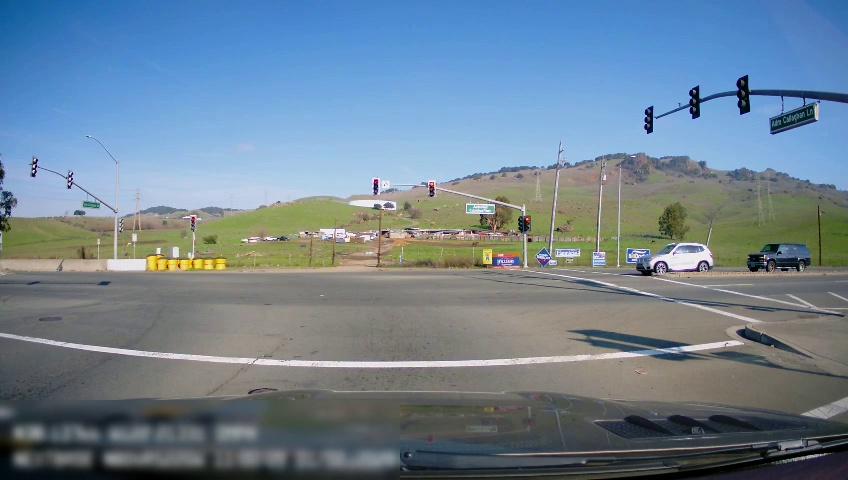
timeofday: Day
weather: Sunny
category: Drivable Space
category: Vehicles | SUV
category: Vehicles | SUV
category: Lanes | Opposite Lane
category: Traffic | Lights
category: Traffic | Lights
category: Traffic | Lights
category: Traffic | Lights
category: Traffic | Lights
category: Traffic | Lights
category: Traffic | Lights
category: Traffic | Signs
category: Traffic | Lights
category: Traffic | Lights
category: Traffic | Signs
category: Traffic | Lights
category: Traffic | Lights
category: Traffic | Signs